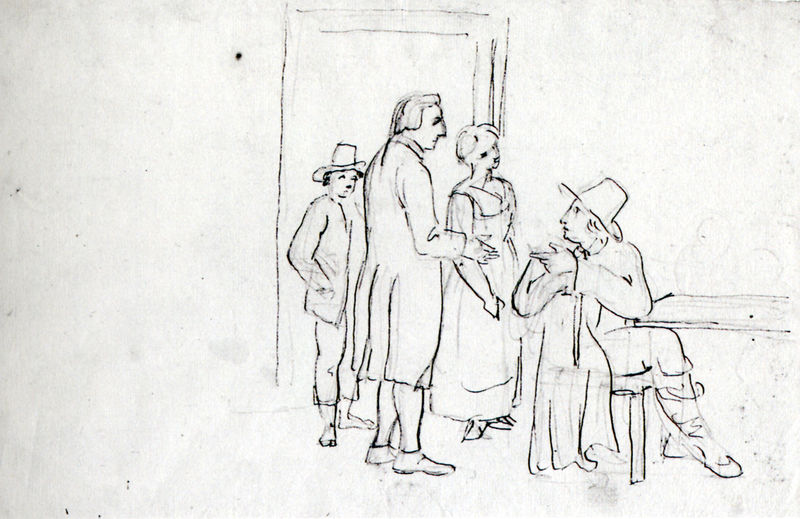
Titel: Goethe mit seinen Wirtsleuten in Rom
Künstler: Johann Heinrich Wilhelm Tischbein
Standort: Frankfurt am Main
Institution: Freies Deutsches Hochstift, Frankfurter Goethe-Museum
Schlagwörter: gruppe, hand, kopf, mann, umhang, weiß, menschen, sitzen, frau, grau, hut, hüte, kleid, köpfe, männer, raum, reden, schwarz, skizze, stuhl, szene, tisch, tür, zeichnung, zimmer, gespräch, rock, zylinder, jacke, wand, rahmen, stehen, herr, tischbein, haare, mantel, sitzend, stehend, adel, drei, familie, personen, genre, beine, perücke, schürze, magd, umrisse, lehne, schuhe, studie, hosen, grafik, türe, lehnen, karikatur, sprechen, zopf, sitzt, türrahmen, stube, knie, zeigen, jackett, striche, umriss, vier, tusche, linie, schwarzweiss, jacken, bleistift, stiefel, türstock, schuh, entwurf, studien, drinnen, reisender, antel, eine, gast, umrisszeichnung, freu, erden, köpfer, johann heinrich wilhelm tischb, wilhelm tischbein, linienzeichnung, gepräch